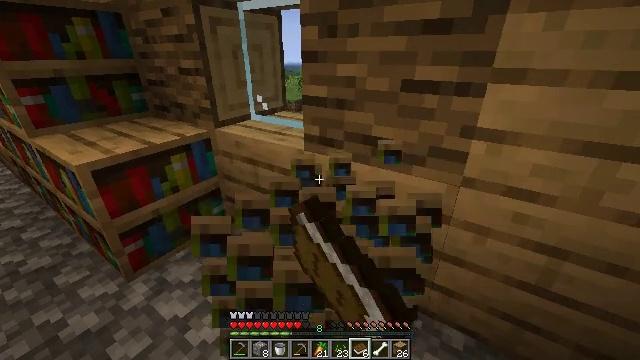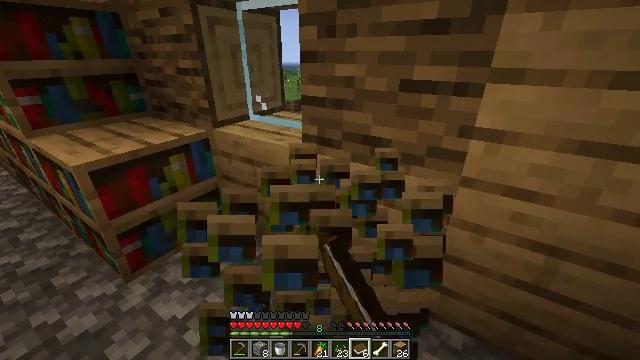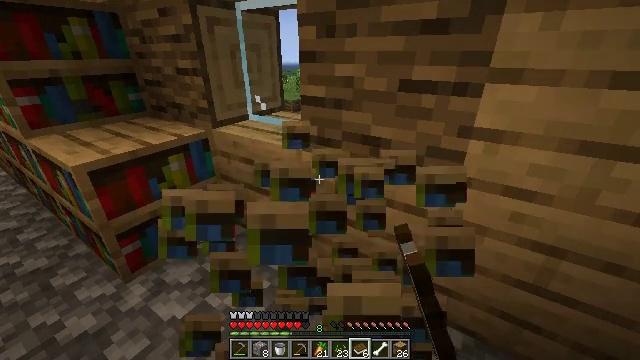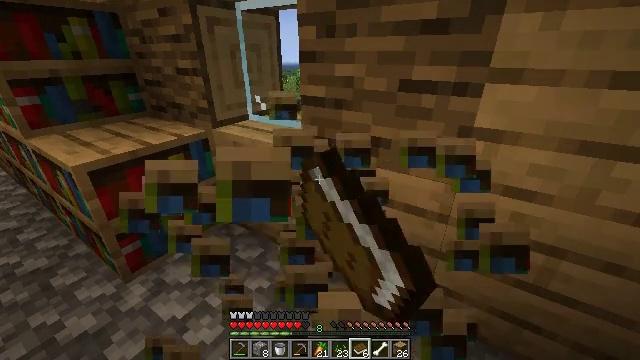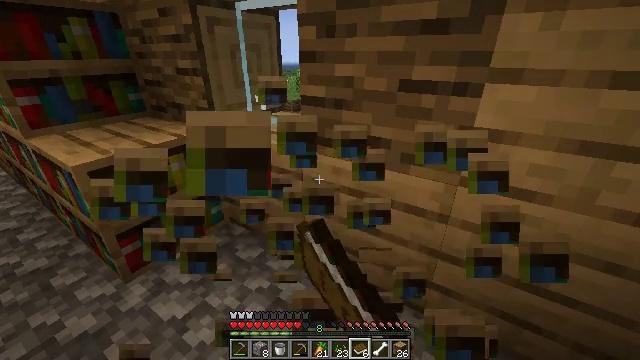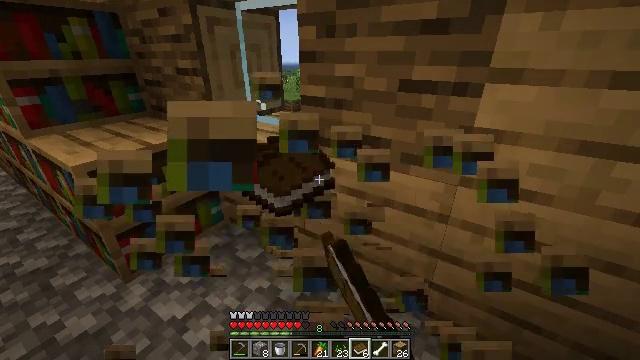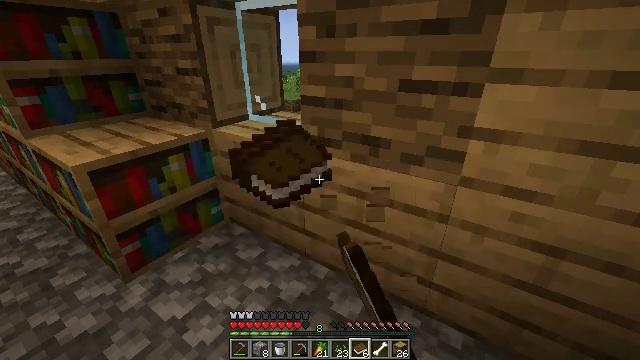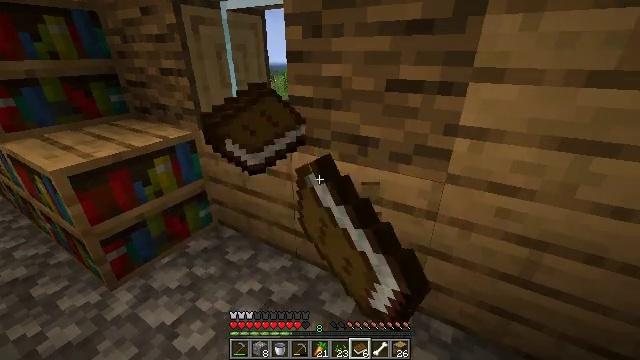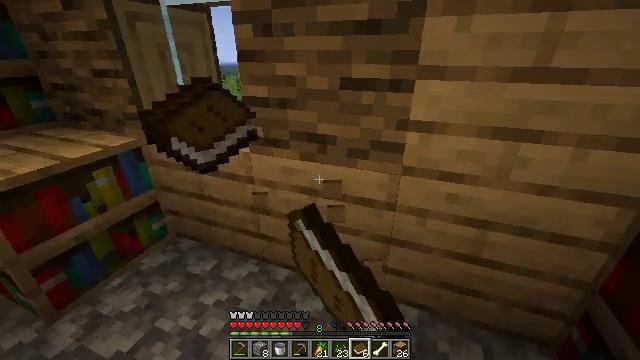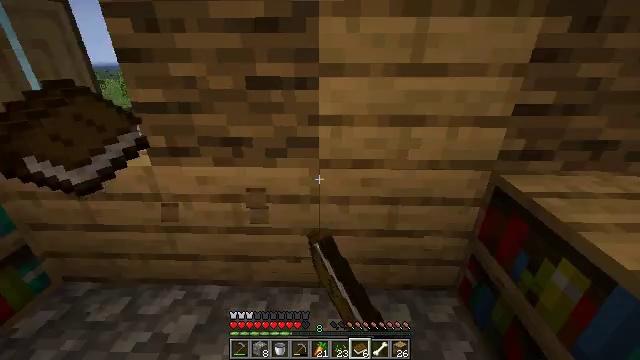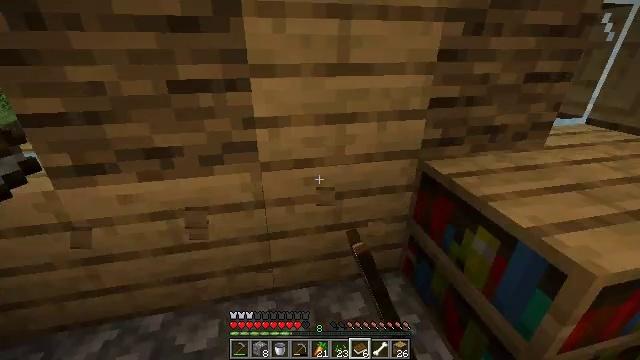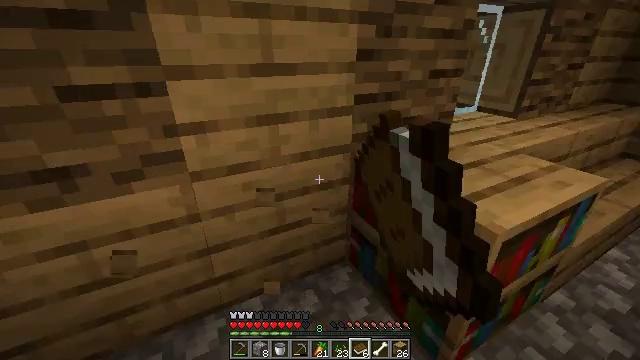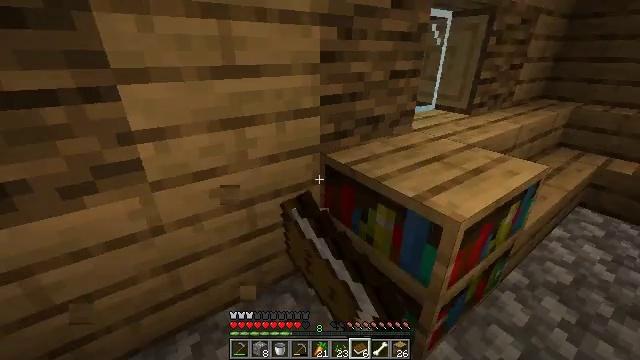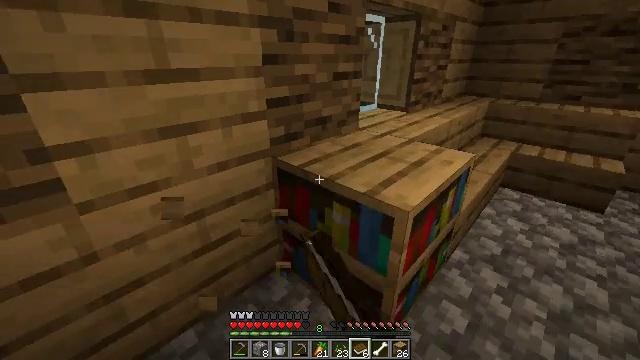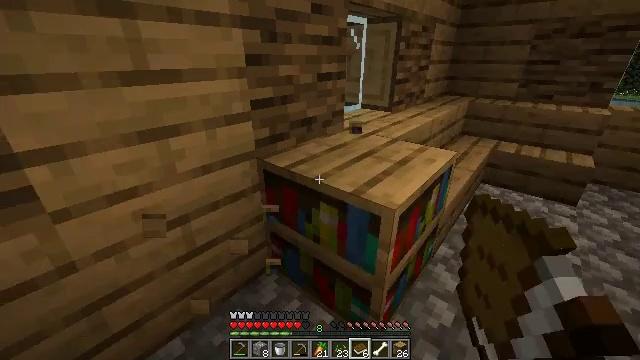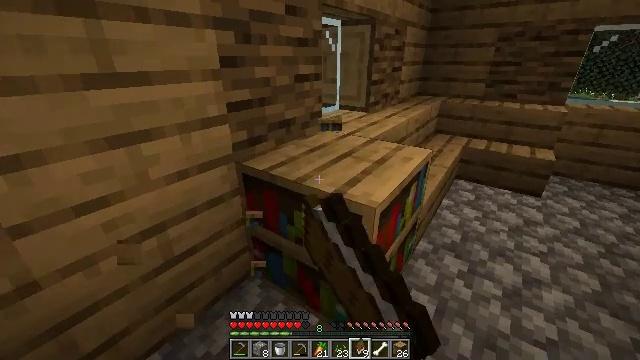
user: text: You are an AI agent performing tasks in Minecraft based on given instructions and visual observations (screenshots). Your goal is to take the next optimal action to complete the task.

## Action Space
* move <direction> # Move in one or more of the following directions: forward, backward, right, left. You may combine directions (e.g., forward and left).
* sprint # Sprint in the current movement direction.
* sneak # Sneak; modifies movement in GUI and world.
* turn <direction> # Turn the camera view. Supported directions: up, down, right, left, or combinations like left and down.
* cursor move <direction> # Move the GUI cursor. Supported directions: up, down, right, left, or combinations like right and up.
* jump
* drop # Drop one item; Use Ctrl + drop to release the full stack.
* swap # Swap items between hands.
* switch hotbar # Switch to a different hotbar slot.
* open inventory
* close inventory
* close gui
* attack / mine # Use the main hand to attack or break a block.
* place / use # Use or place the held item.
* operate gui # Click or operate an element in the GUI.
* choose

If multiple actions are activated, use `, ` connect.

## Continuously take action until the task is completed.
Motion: motion action
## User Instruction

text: Collect books by breaking the bookshelf.
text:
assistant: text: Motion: attack / mine
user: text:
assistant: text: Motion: attack / mine
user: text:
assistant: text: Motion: attack / mine
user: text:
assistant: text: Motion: attack / mine
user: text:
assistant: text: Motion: attack / mine
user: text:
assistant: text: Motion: attack / mine
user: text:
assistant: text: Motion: turn right, attack / mine
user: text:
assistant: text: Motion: turn right, attack / mine
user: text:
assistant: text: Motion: turn right, attack / mine
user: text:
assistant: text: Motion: turn right, attack / mine
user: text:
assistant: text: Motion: turn right, attack / mine
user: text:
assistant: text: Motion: turn right, attack / mine
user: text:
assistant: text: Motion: turn right, attack / mine
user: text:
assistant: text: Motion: turn right, attack / mine
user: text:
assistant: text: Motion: turn right, attack / mine
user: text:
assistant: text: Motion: turn right, attack / mine
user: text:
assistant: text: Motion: attack / mine
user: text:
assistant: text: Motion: attack / mine
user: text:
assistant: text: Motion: attack / mine
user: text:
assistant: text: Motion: attack / mine
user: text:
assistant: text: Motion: attack / mine
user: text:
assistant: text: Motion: attack / mine
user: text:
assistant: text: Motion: attack / mine
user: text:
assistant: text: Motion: attack / mine
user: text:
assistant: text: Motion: attack / mine
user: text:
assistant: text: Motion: attack / mine
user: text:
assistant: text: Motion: attack / mine
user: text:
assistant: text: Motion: attack / mine
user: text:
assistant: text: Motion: attack / mine
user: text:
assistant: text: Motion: attack / mine